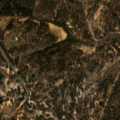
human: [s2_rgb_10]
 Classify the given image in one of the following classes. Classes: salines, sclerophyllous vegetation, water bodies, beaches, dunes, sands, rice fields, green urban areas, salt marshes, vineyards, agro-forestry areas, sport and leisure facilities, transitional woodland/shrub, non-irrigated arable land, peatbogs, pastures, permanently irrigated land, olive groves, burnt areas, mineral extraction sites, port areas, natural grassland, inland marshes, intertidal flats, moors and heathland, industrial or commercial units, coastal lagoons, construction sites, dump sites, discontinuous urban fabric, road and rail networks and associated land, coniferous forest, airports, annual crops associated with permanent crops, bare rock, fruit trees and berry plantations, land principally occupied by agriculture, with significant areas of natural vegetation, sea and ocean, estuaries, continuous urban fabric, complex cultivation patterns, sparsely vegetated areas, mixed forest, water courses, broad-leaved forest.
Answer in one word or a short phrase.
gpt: agro-forestry areas, broad-leaved forest, transitional woodland/shrub